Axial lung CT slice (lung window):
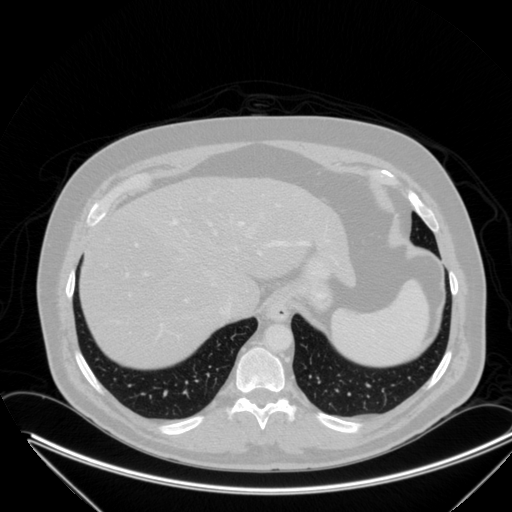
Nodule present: no